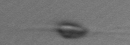
Label: Chrysochromulina